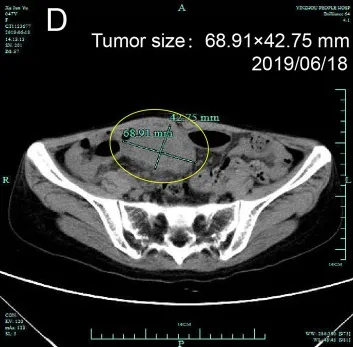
Computed tomography of the ovary before and after initiation of nivolumab treatment. Progression.
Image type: radiology (ct)